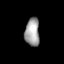
Tissue: lung
Cell type: Myeloid cells
Senescence score: 0.2019
Nuclear area (px): 402
Mean DAPI intensity: 159.945